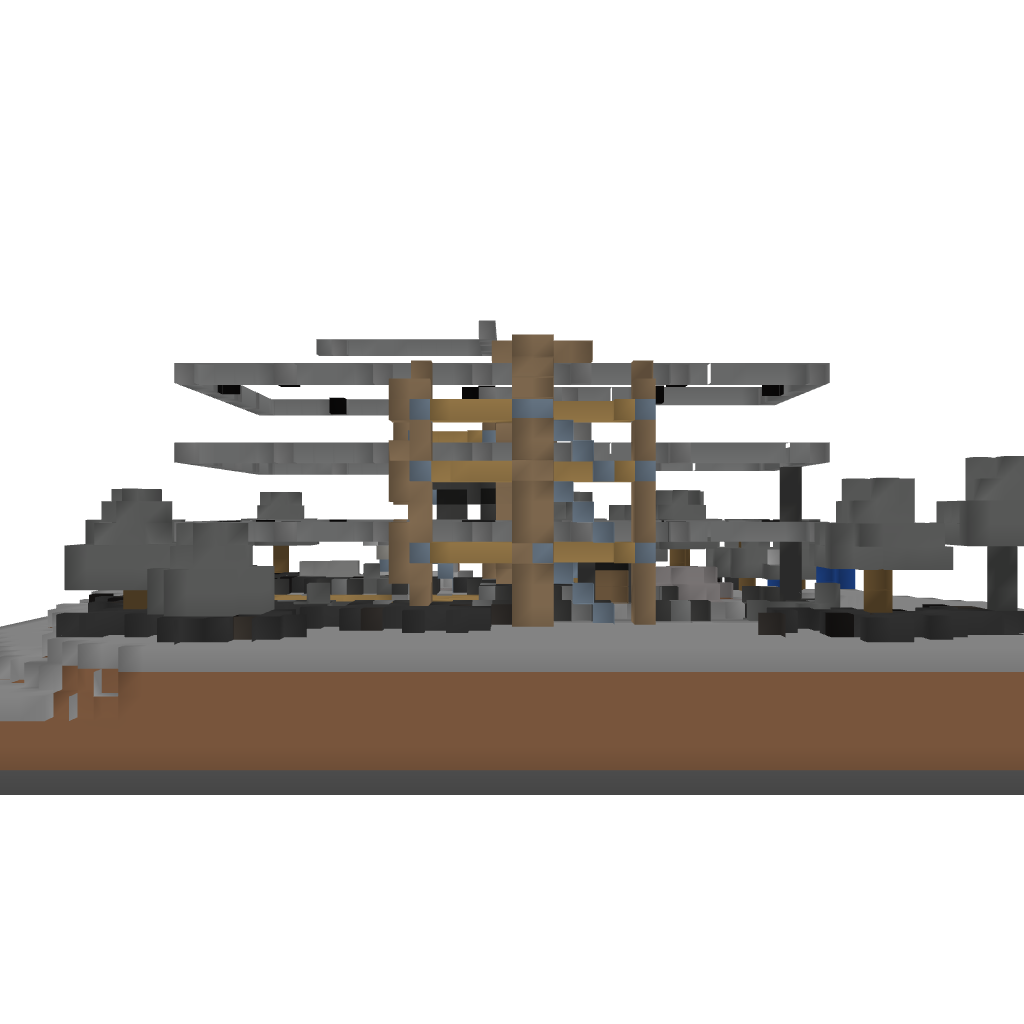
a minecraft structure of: construction site